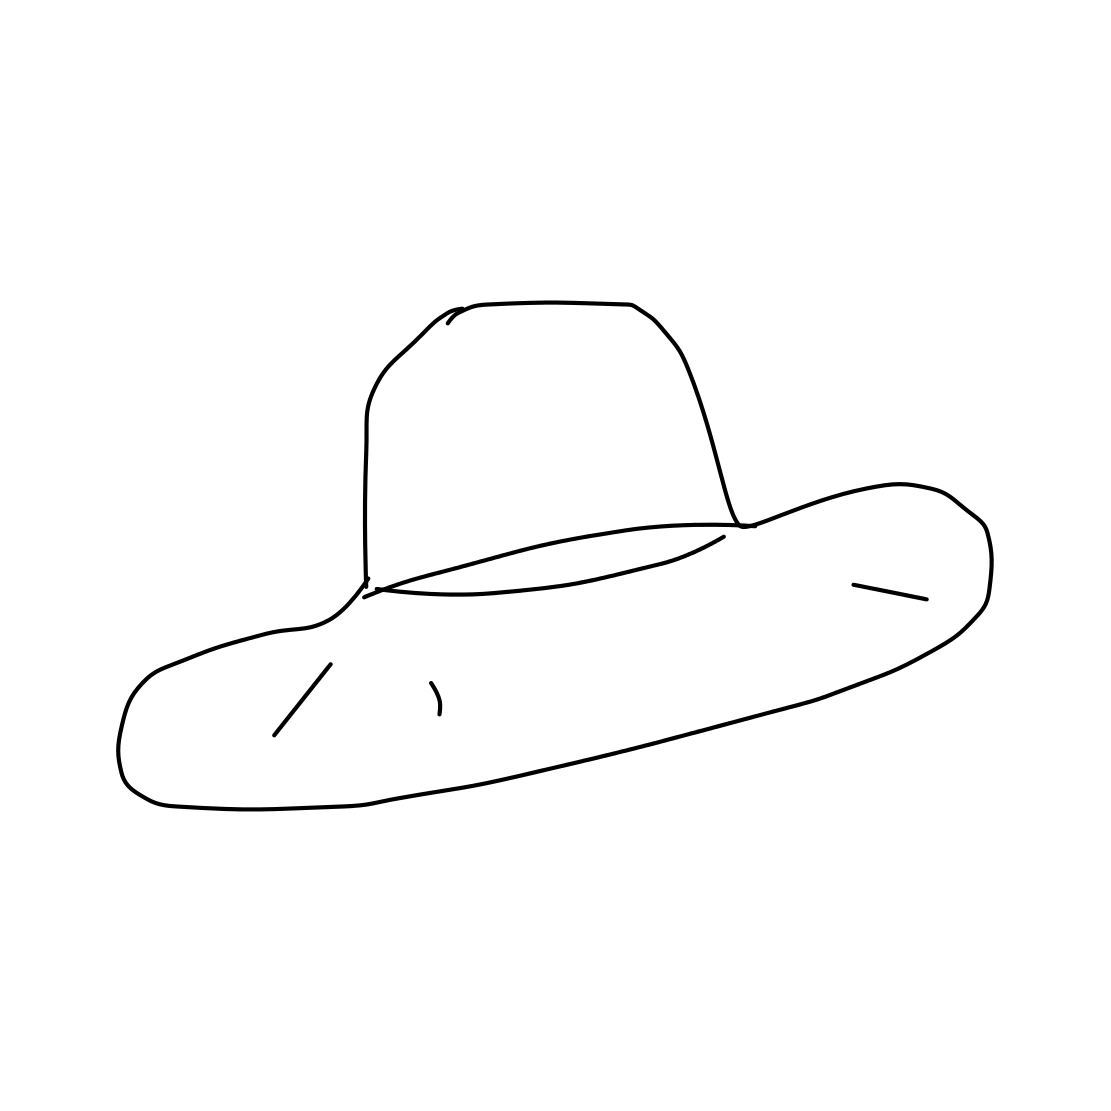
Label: hat